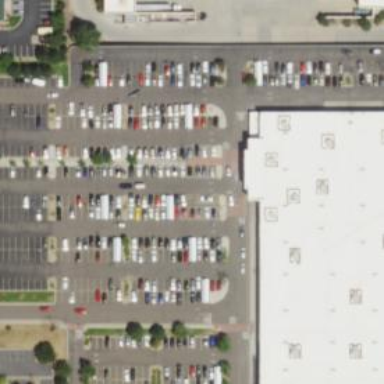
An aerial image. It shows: Parking space is available.